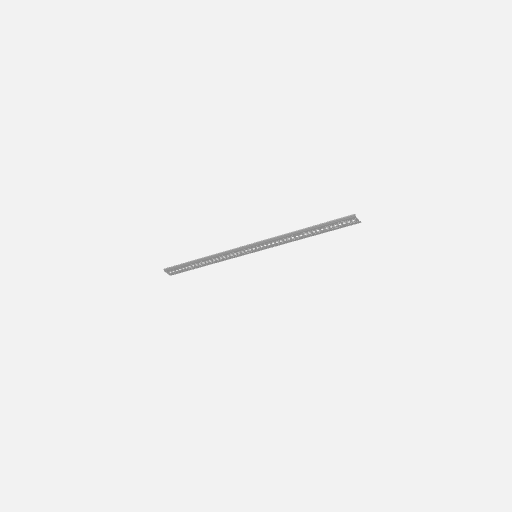
Part: RailChannel49H